Question: Anyone who knows how to remove or make the background of a webuser control transparent or at least make the background corners same as my rounded border.

Thanks in advance
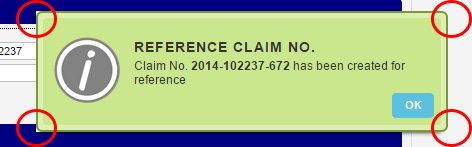
Answer: If you're using an image, convert to a .png file so you can cut out white parts and make it transparent.
If you're using a div, do what @cracker_chan says, 'border-radius:4px;'